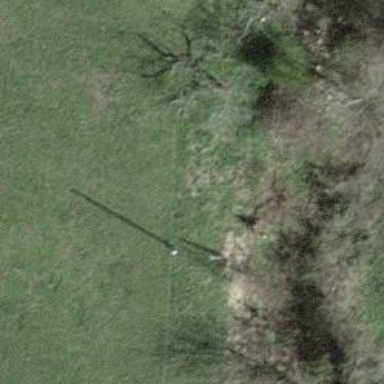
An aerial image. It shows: Utility pole as the man-made structure.